Question: I wrote this code:
'''
<?php
mysql_connect("localhost", "root", "root") or
die("Could not connect: " . mysql_error());
mysql_select_db("internal");
$result = mysql_query("SELECT Title, Message FROM msg");
?>
<?php
while ($row = mysql_fetch_array($result, MYSQL_NUM)){
?>
<div>
<h3><a href="#"><?php printf("%s", $row[0]); ?></a></h3>
<div><?php printf("%s", $row[1]); ?></div>
</div>
<?php
mysql_free_result($result);
}
?>
'''
The result I'm getting is the first row of the MySQL table (With the correct formatting) I include an Image just in case:

(This is in fact the first row of my MySQL DB and the only thing I see)
The code was looping until I had to add the html tags, what I mean is that if I just do:
'''
<?php printf("%s", $row[0]); ?>
&
<?php printf("%s", $row[1]); ?>
'''
It looped and brought all of the results.
Could this be a syntax error?
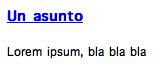
Answer: 'mysql_free_result($result);' inside your while loop. This makes it so after the first iteration, it clears the results, making so no more can be grabbed.
Change your ending to
'''
<?php
}
mysql_free_result($result);
?>
'''
and it'll fix it